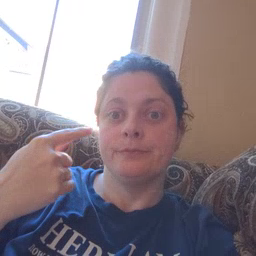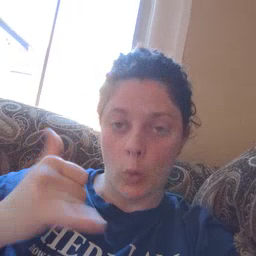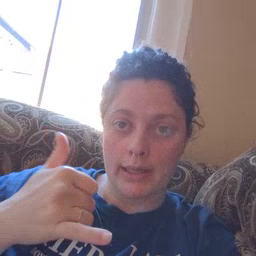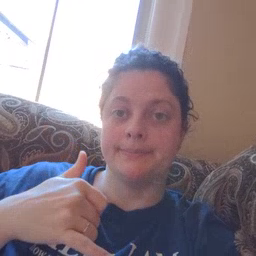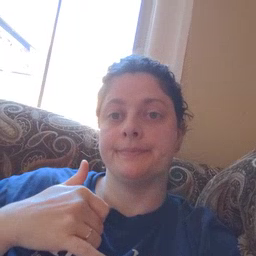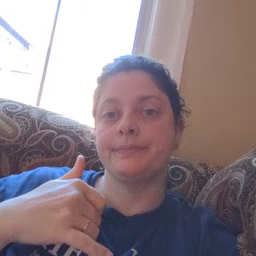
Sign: toy